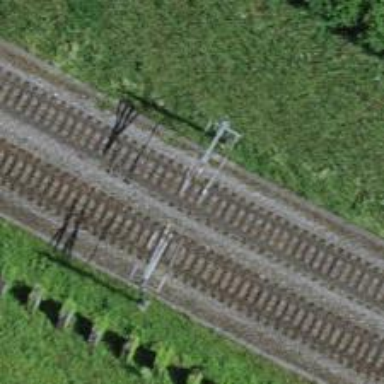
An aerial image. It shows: Single-track railway with electrified contact lines.